Question: I'm having a problem with a while loop. I have to enter a number which is bigger than 0 and below 81. when I use numbers like -1,0,1,2,82 it is going good and I get the expected result, but when I use a letter it keeps going through my while loop. I've used the debugger in eclipse and when I'm at the while loop 'amount' is automatically set to '0' because of the failed scanf. Why does it keep looping when I insert a letter?

'''
#include <stdio.h>
#include <stdlib.h>
int main(){
int amount = 0;
printf("Give a number:
");
fflush(stdout);
scanf("%d",&amount);
while(amount <= 0 || amount >= 81){
printf("Wrong input try again.
");
printf("Give a number:
");
fflush(stdout);
scanf("%d",&amount);
}
return EXIT_SUCCESS;
}
'''
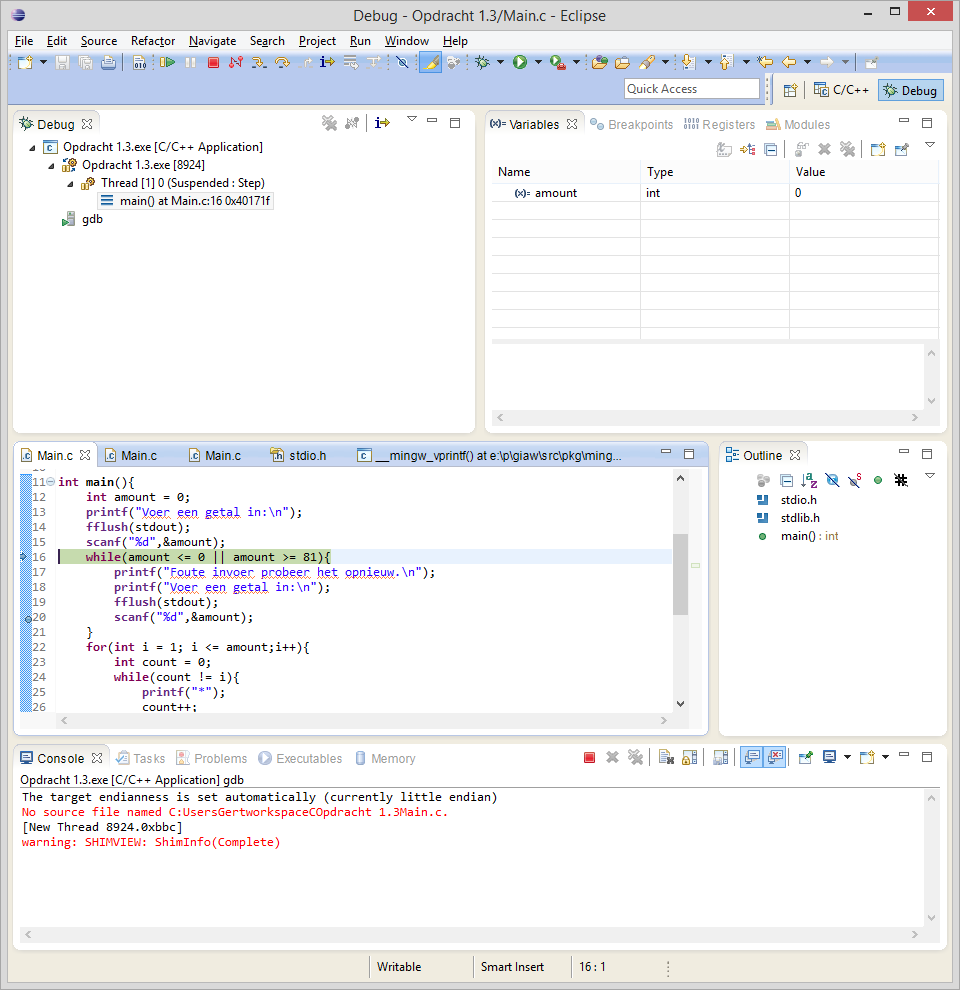
Answer: You need to make sure the 'scanf()' worked. Use the returned value to do that
'''
if (scanf("%d", &amount) != 1) /* error */;
'''
When it doesn't work (because eg a letter was found in input) you probably want to get rid of the cause of the error.
A better option to get input from users is to use 'fgets()'